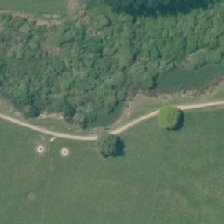
Land cover: herbaceous_freshwater_vege